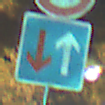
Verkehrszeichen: VorrangVorGegenverkehr
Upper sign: Geschwindigkeit10
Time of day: Night
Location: Outdoor (Urban)
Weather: PartlyCloudy
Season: NotSpecified
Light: Artificial